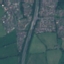
Label: Highway